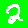
Digit: 2